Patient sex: F
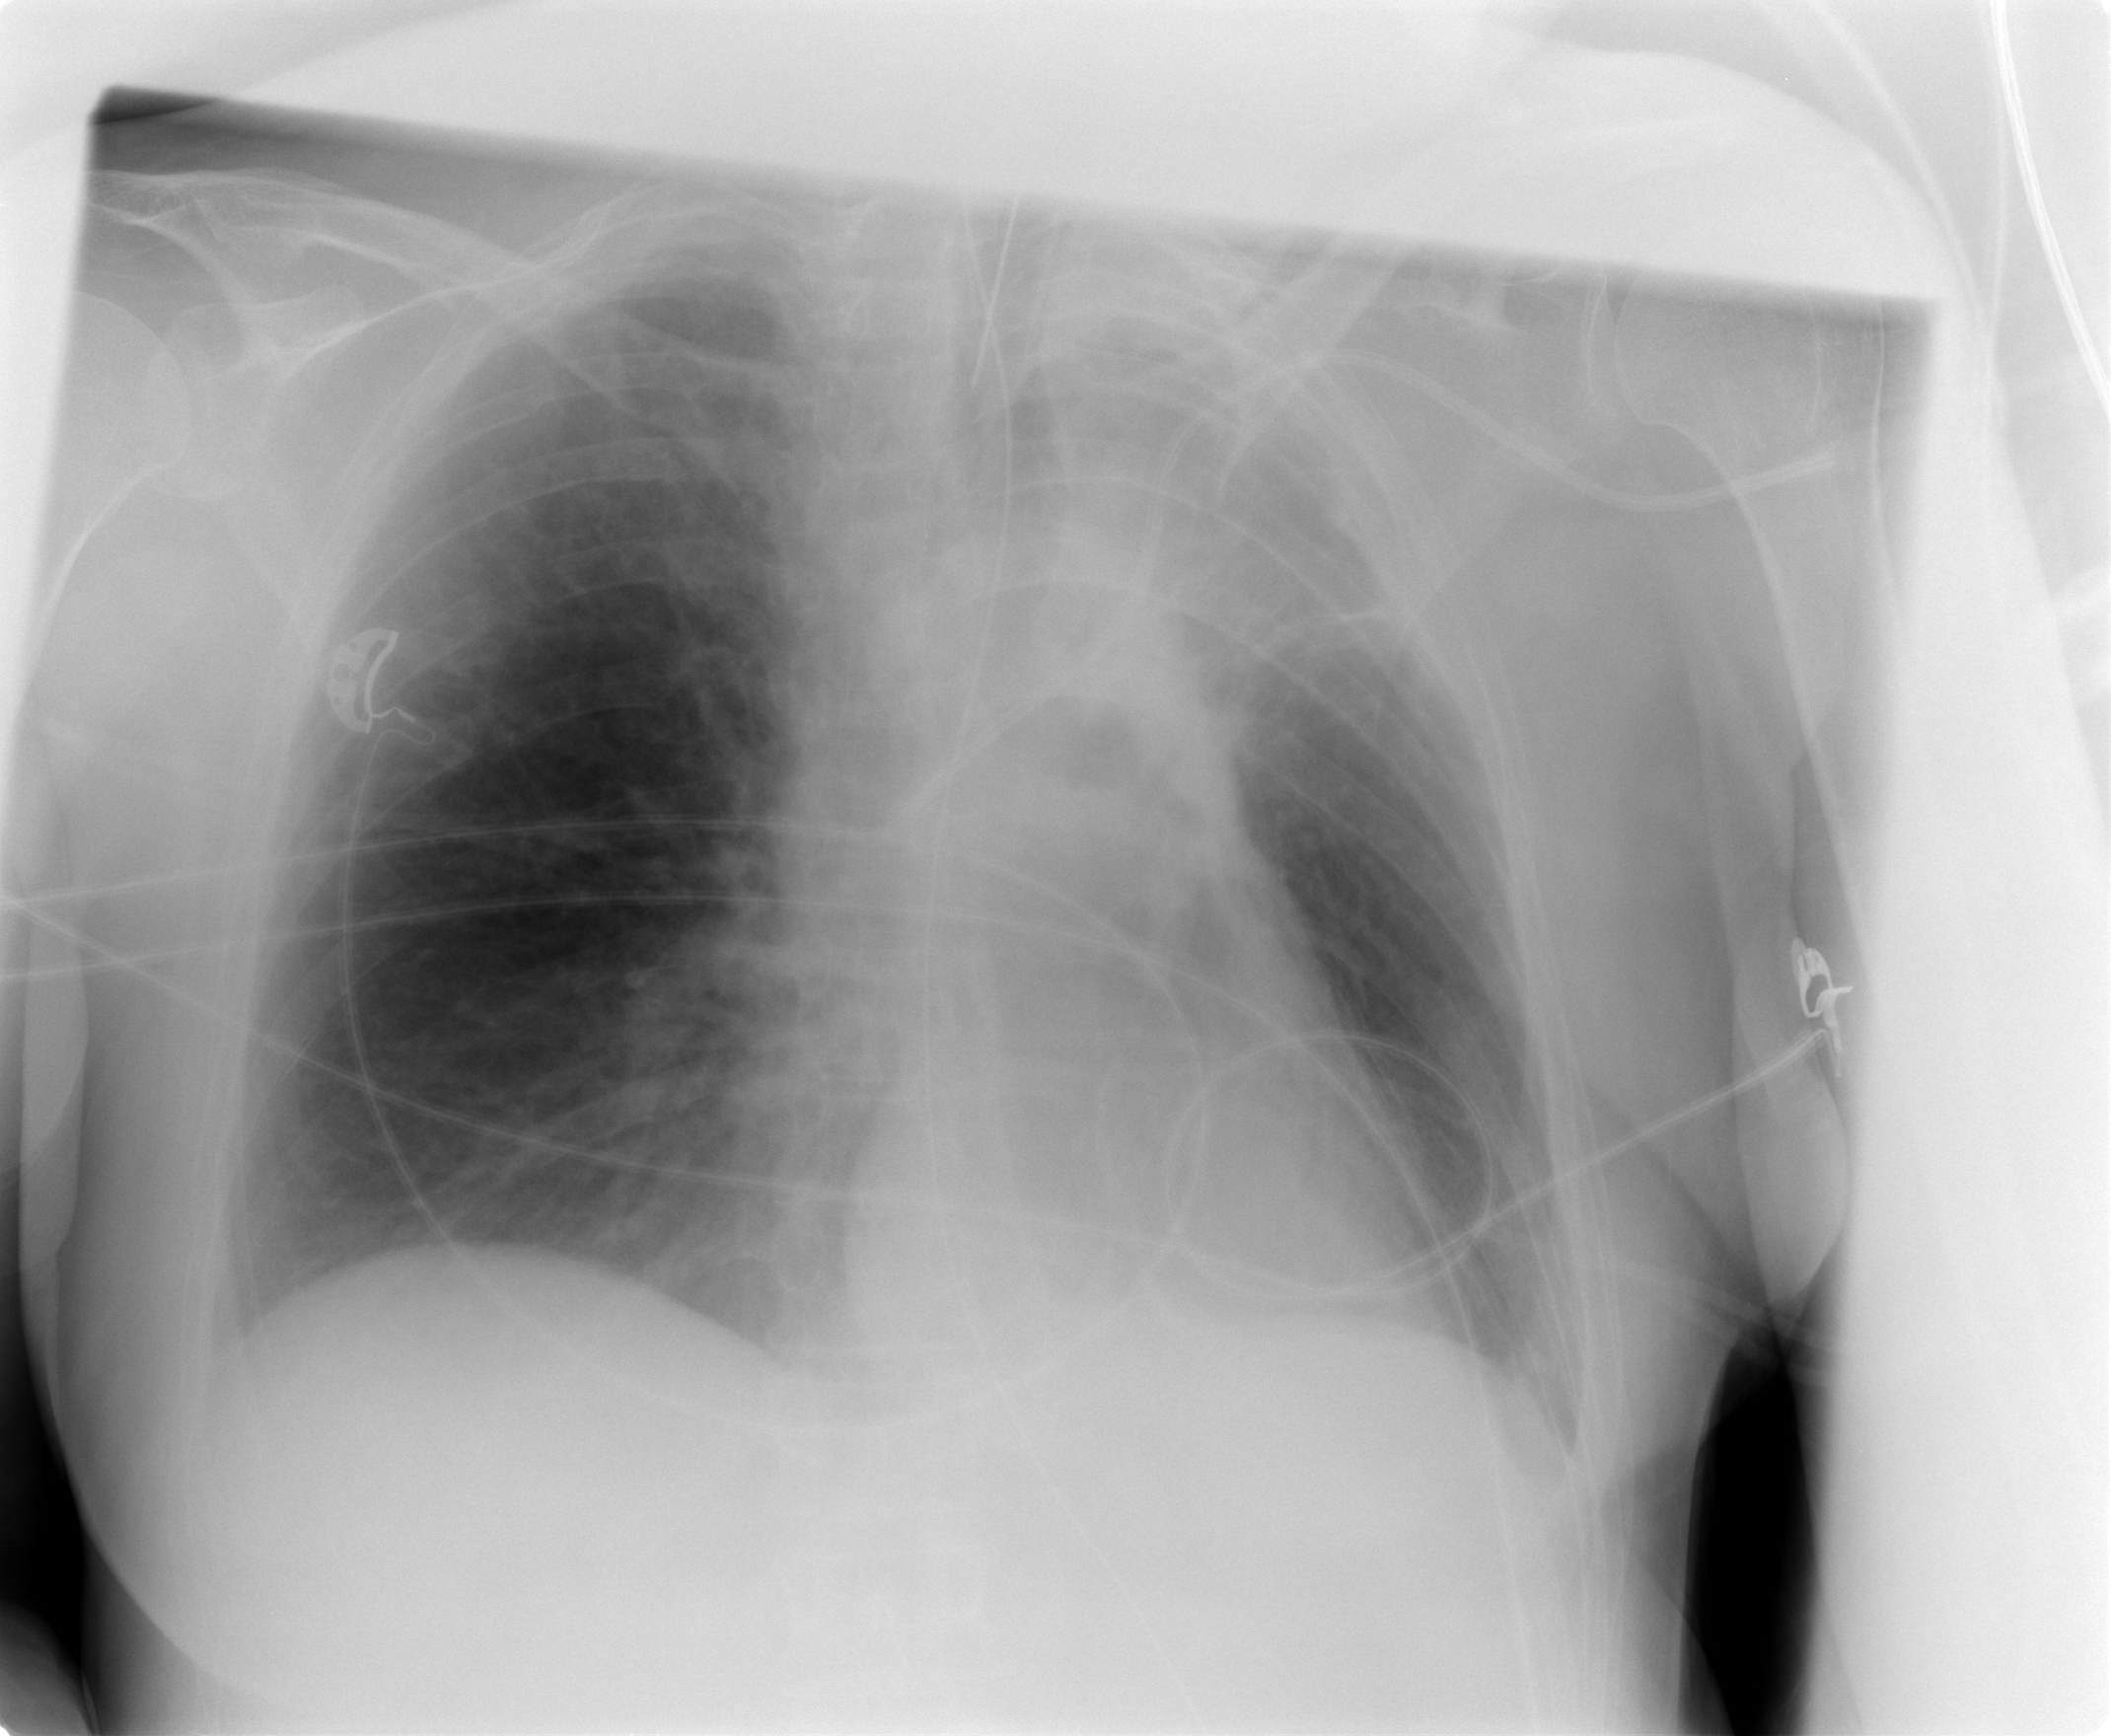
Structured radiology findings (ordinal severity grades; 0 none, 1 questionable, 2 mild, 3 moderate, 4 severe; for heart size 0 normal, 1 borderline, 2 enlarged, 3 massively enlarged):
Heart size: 0
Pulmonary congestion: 1
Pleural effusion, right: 1
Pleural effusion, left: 1
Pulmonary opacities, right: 1
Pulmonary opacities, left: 1
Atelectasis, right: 1
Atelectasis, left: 2